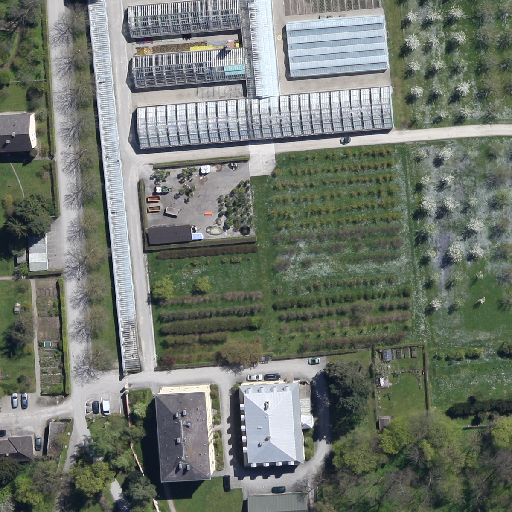
Referring expression: sidewalk along with tree